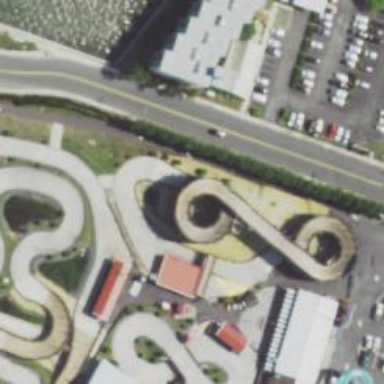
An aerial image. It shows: Karting raceway bridge.